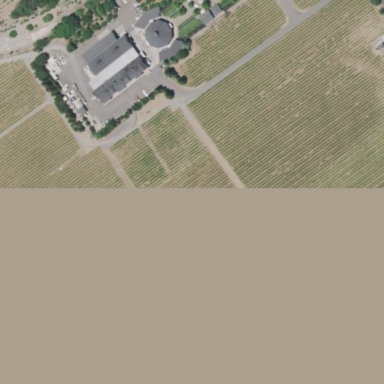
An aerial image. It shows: Vineyard with grape crops.